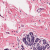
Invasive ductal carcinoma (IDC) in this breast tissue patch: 0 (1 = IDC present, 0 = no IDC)